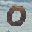
Label: 0